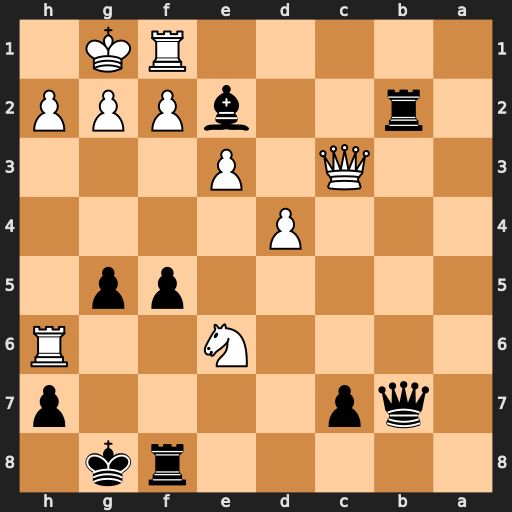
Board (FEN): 5rk1/1qp4p/4N2R/5pp1/3P4/2Q1P3/1r2bPPP/5RK1
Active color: b
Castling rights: -
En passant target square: -
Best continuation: Rb1 Rc1 Qb4 Nxf8 Qxc3